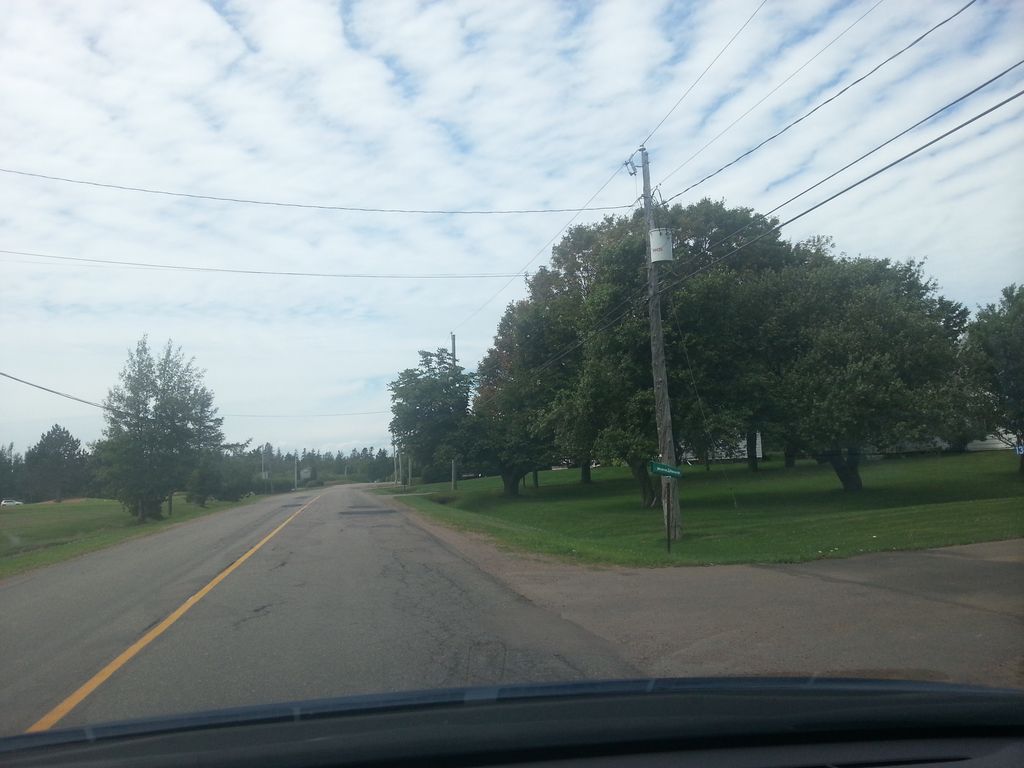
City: charlottetown